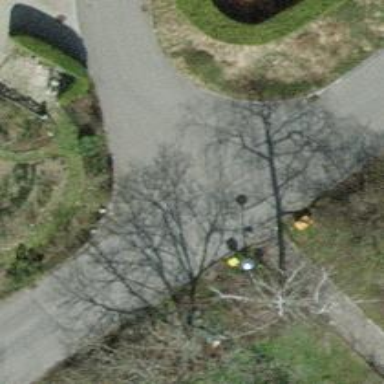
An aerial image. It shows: Residential road.